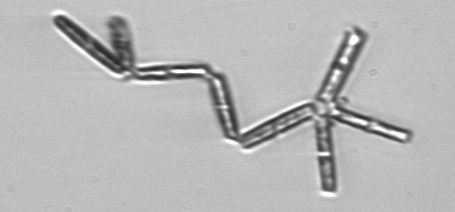
Label: Thalassionema